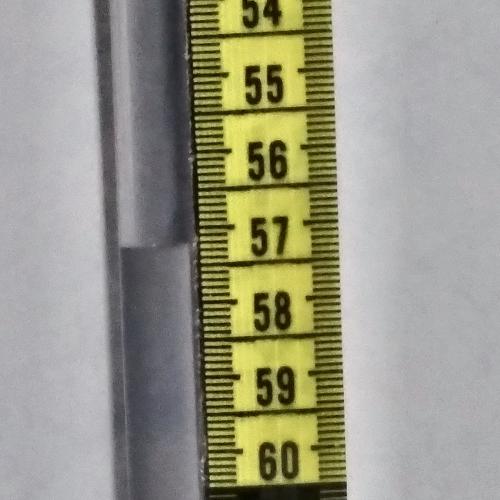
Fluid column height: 57.2 cm